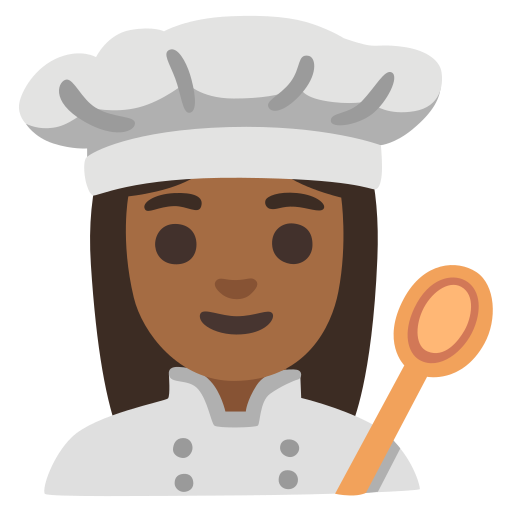
Emoji: 👩🏾‍🍳